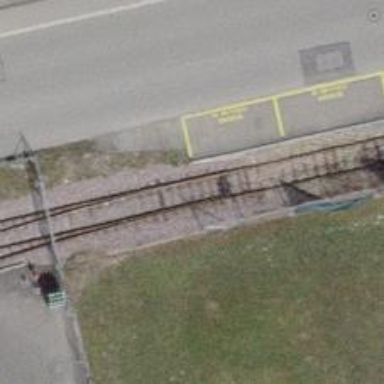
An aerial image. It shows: Railway switch.